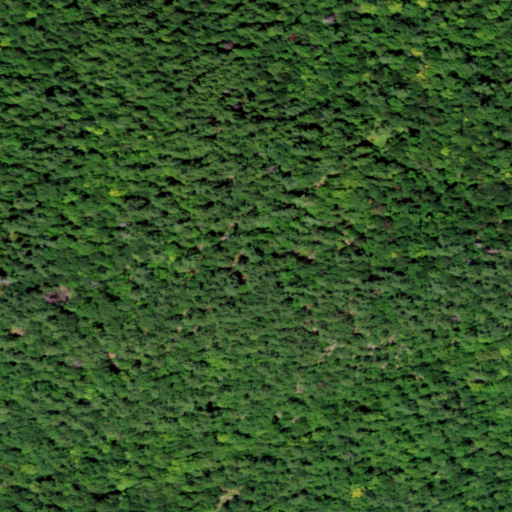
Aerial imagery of mountain in New York named Thomas Mountain containing deciduous forest, evergreen forest, and mixed forest